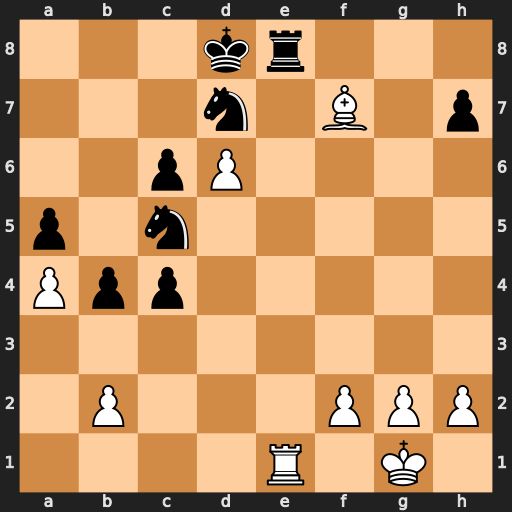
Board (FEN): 3kr3/3n1B1p/2pP4/p1n5/Ppp5/8/1P3PPP/4R1K1
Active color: w
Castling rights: -
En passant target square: -
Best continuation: Rxe8#